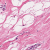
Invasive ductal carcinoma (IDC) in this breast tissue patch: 0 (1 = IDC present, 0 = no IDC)